Question:
While trying to run eclipse it gives the above error. Whats the problem?
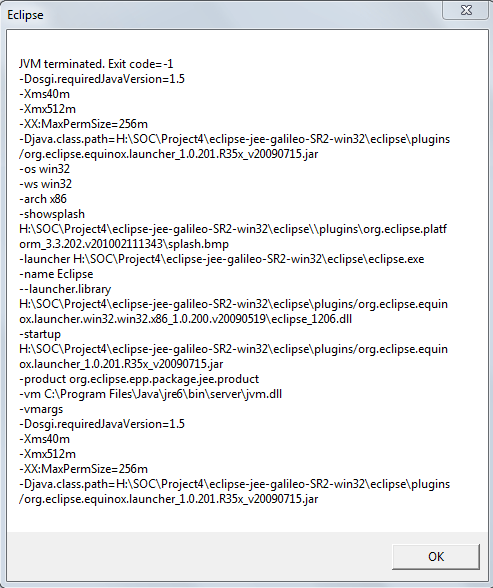
Answer: Download 32 bit version of new JRE and JDK :P